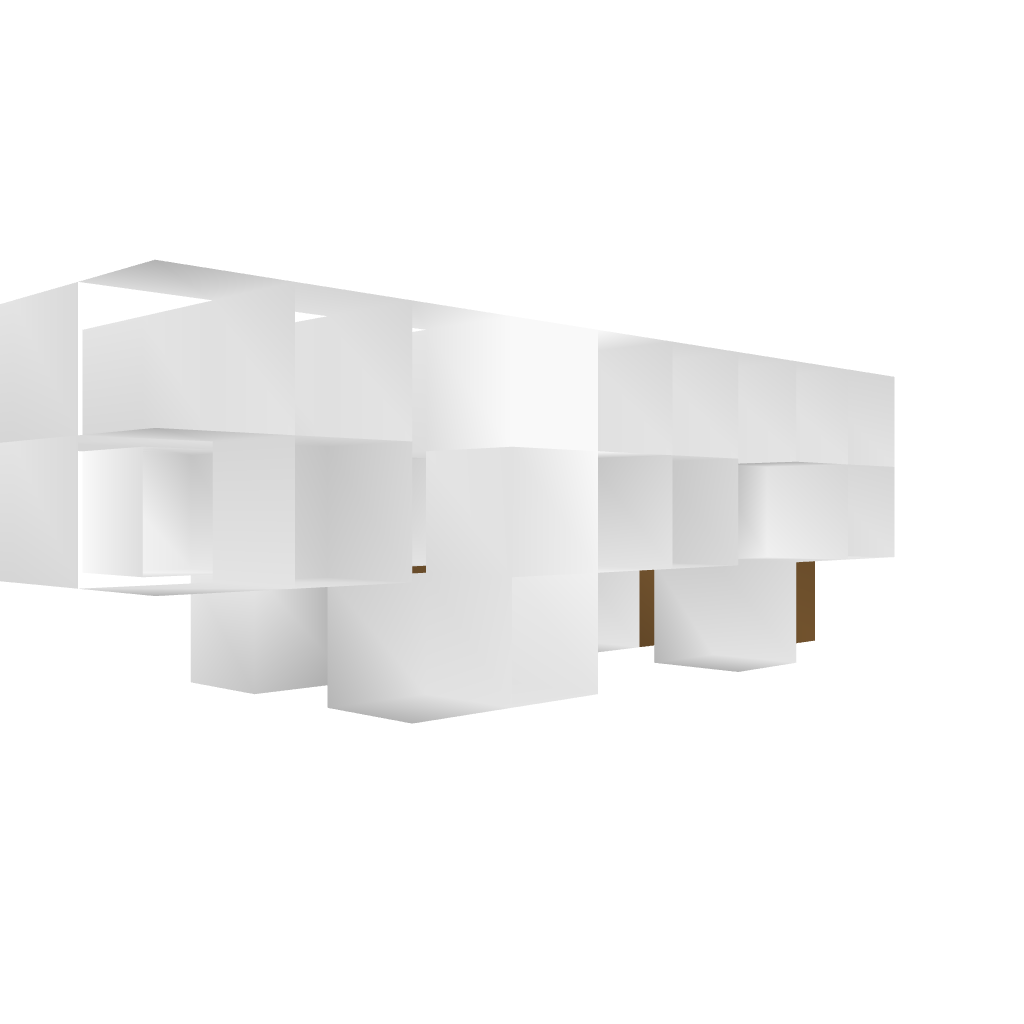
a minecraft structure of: A simple clock bad low quality